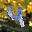
Label: 4